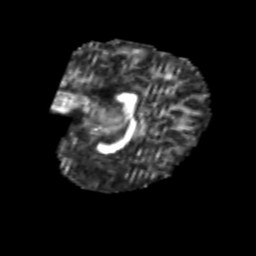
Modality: FA
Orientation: sagittal
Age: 6
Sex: female
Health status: healthy